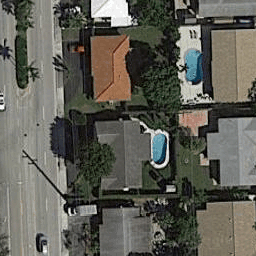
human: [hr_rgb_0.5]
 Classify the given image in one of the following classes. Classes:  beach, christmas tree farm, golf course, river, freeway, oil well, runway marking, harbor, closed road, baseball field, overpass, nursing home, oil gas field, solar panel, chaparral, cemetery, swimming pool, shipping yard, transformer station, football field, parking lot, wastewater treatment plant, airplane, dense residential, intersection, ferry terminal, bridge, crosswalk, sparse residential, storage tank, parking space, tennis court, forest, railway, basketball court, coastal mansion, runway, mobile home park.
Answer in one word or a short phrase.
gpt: dense residential